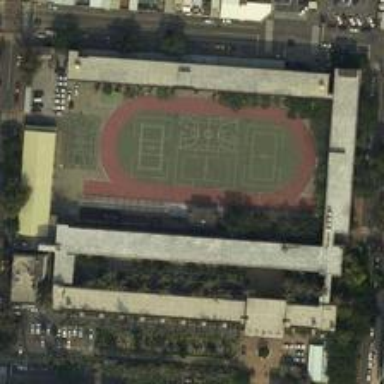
Most of the vehicles park near the stadium surrounded by houses .